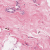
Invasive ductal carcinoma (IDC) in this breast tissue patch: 0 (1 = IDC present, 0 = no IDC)